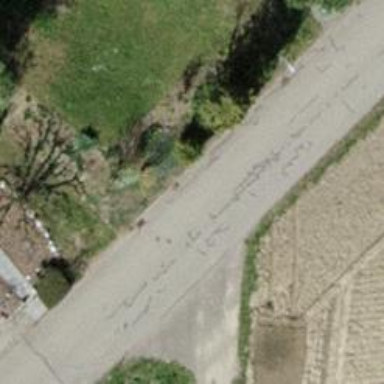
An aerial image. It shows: Grassy track road with grade 4 track type.